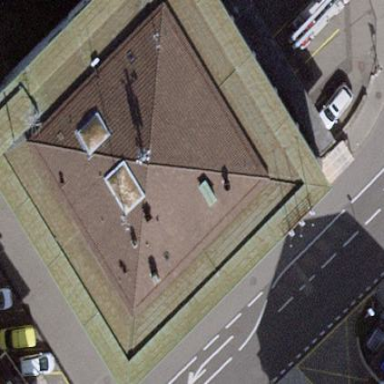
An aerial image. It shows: Fire station building.